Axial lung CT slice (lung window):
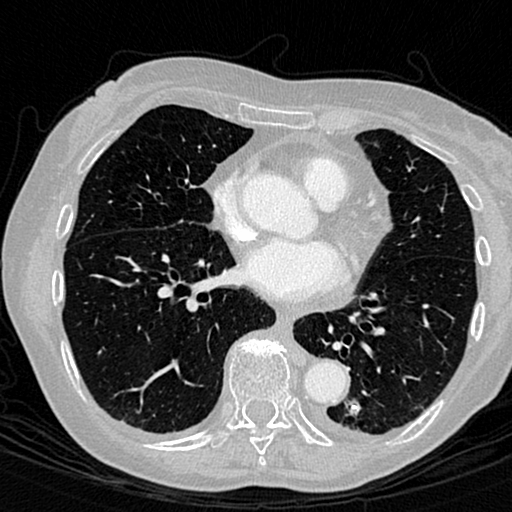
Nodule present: yes
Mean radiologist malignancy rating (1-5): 1